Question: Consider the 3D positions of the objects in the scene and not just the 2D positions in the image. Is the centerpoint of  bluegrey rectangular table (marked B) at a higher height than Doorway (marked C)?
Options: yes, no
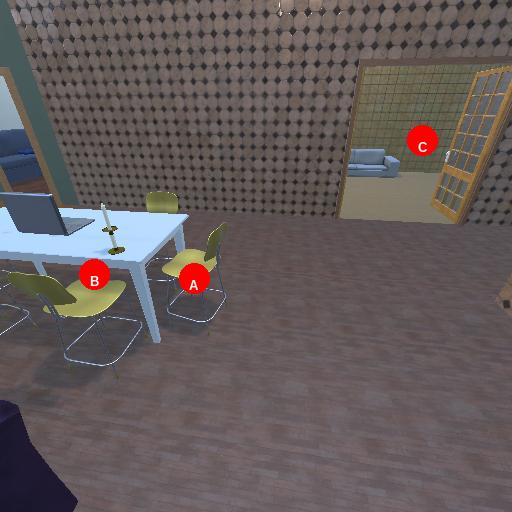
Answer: yes